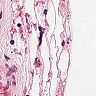
Metastatic tissue present: no